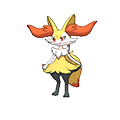
Pok\u00e9mon: braixen